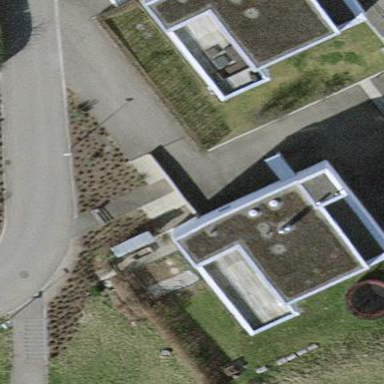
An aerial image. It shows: Building part with flat roof.